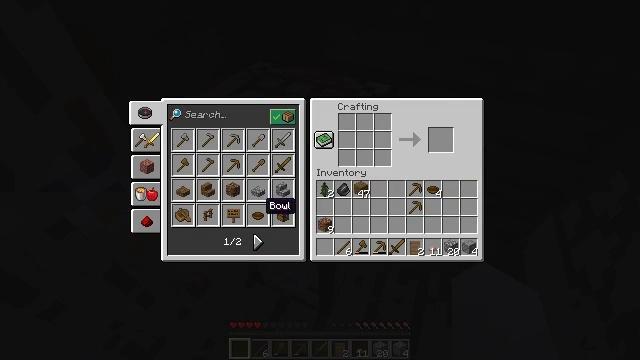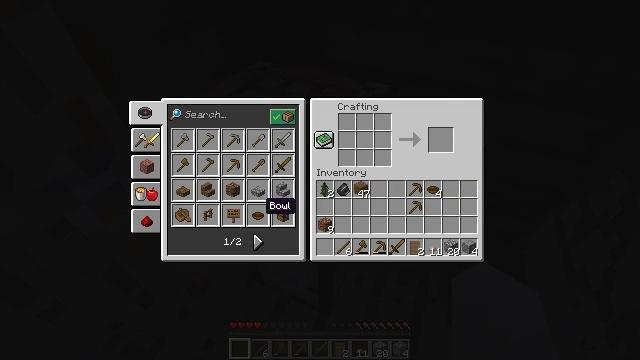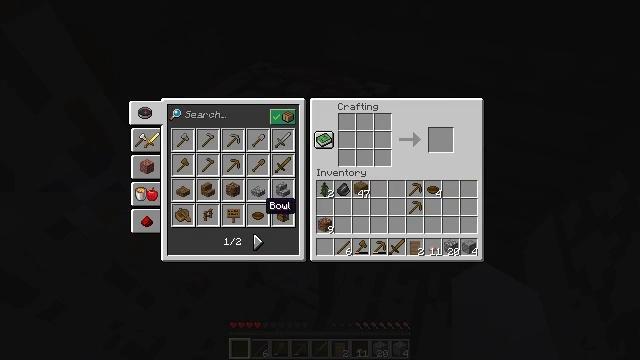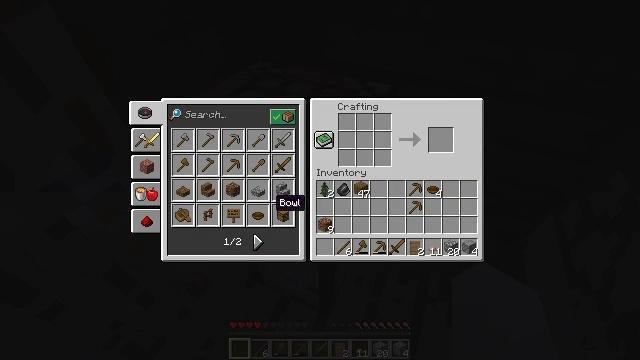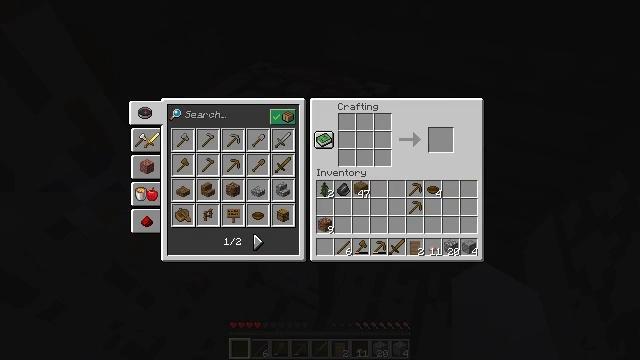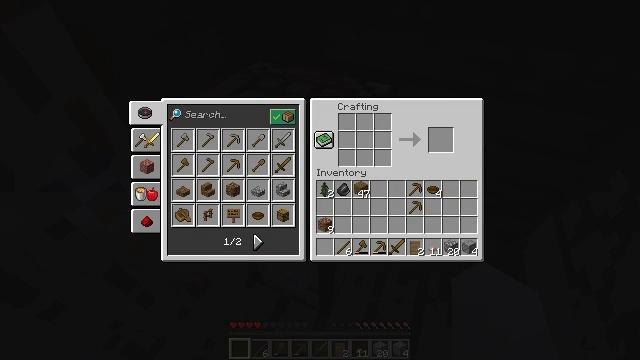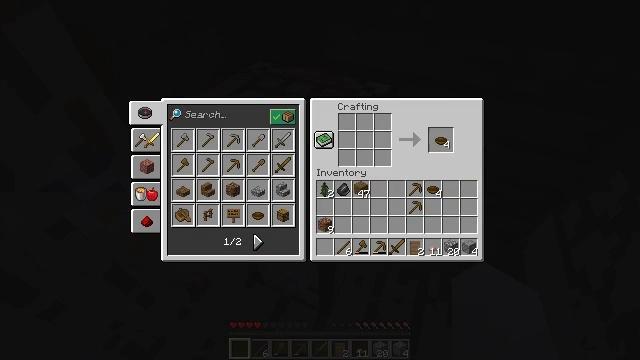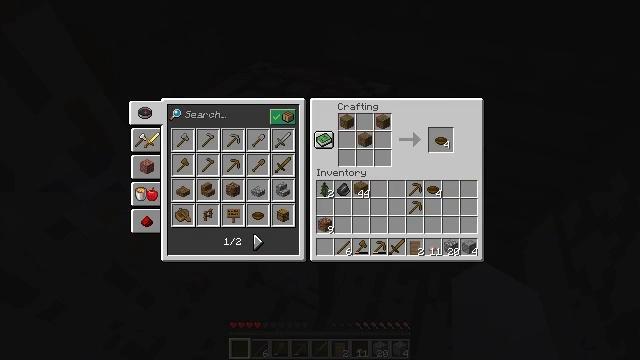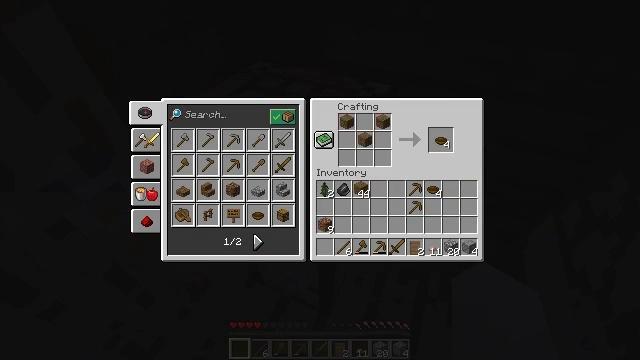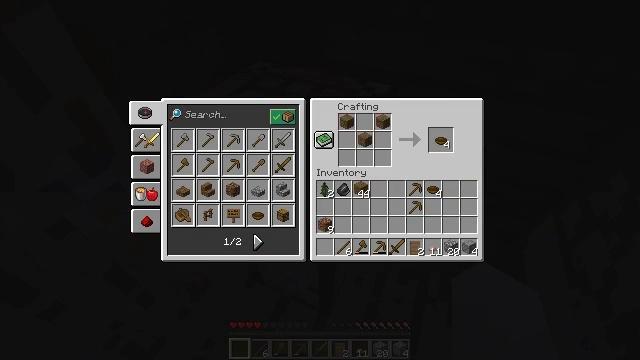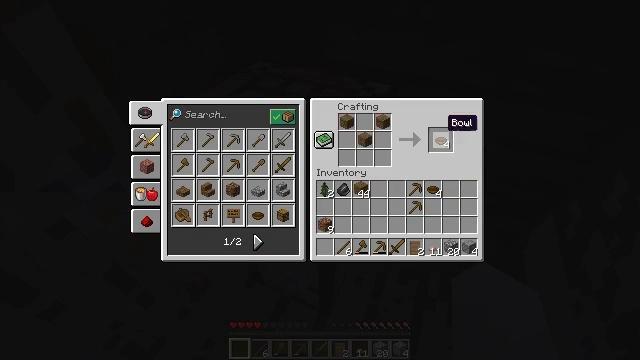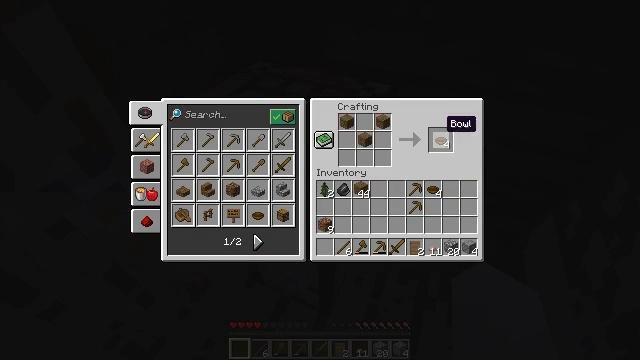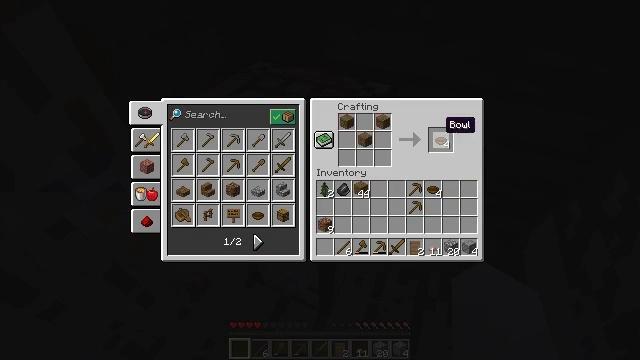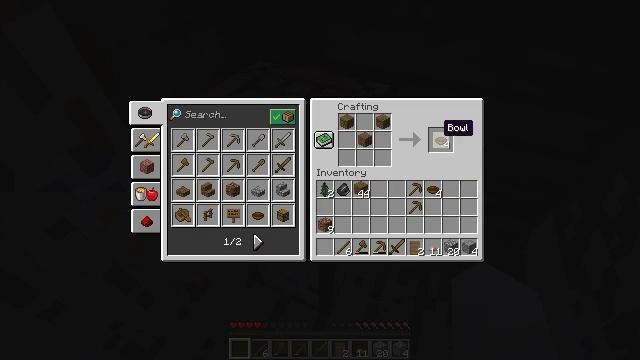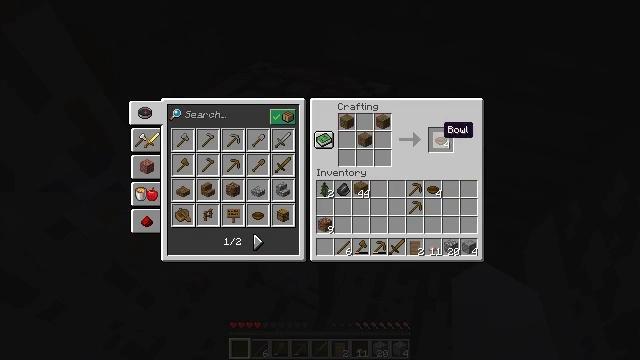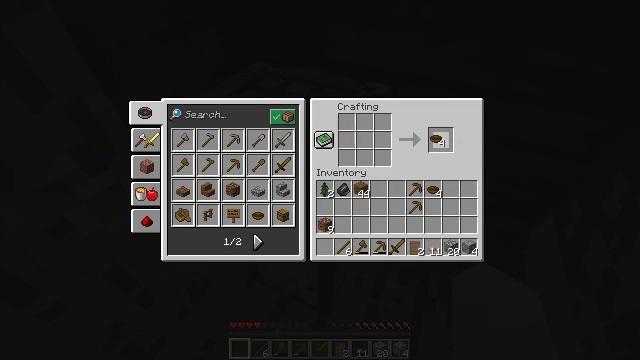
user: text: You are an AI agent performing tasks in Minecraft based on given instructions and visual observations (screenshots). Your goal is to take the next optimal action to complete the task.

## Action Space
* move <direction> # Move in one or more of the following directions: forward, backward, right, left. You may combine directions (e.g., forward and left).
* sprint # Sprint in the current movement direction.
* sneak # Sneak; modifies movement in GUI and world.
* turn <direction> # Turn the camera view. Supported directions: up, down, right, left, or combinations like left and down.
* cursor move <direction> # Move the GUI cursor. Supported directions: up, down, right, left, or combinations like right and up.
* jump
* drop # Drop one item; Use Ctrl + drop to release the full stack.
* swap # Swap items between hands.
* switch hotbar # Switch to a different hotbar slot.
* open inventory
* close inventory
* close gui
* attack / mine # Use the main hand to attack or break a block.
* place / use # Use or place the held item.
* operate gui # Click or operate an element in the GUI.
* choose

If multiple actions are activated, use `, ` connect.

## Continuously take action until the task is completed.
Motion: motion action
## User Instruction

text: Put materials into the crafting table to create a bowl.
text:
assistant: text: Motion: operate gui
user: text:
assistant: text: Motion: operate gui
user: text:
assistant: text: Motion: cursor move right
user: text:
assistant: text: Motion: cursor move right and up
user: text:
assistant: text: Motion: cursor move right and up
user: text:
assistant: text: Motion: no_op
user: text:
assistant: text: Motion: no_op
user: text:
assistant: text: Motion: cursor move left
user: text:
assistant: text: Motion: cursor move left
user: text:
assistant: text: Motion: cursor move left
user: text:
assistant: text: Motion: no_op
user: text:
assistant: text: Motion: no_op
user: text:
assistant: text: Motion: no_op
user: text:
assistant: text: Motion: no_op
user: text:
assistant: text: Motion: operate gui
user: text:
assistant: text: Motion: operate gui
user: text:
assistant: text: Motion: no_op
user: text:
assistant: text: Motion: no_op
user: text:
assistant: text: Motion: no_op
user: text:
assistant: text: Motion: no_op